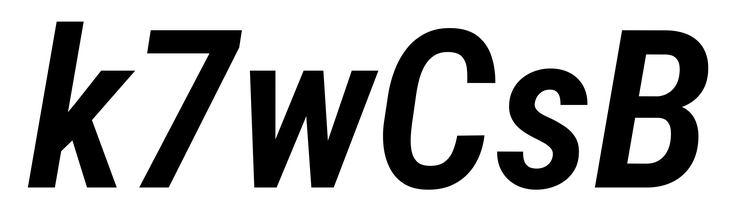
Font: Roboto-Italic_Condensed_SemiBold_Italic